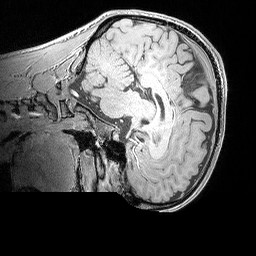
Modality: MP2RAGE
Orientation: sagittal
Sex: male
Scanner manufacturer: siemens
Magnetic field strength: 3 T
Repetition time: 5 s
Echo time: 0.00292 s